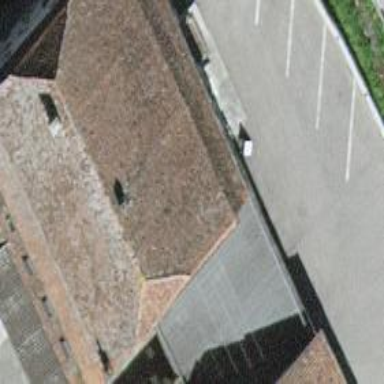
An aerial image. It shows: Restaurant in building.